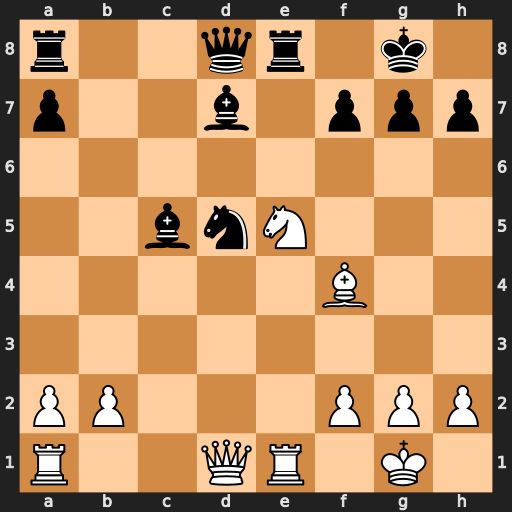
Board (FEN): r2qr1k1/p2b1ppp/8/2bnN3/5B2/8/PP3PPP/R2QR1K1
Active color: w
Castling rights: -
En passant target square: -
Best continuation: Qxd5 Bxf2+ Kxf2